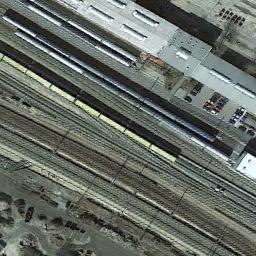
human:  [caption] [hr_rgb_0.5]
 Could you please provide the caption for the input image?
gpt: These railways have some trains on the tracks and a building is on one side of the railways .

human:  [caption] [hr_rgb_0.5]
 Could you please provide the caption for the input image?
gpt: The railway is on the bare land next to some houses .

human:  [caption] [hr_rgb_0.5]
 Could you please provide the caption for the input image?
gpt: There are many buildings of different shapes beside the railway .

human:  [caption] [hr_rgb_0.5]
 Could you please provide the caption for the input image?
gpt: Both sides of the railway are neat trees .

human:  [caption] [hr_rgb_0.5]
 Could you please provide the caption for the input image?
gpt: There are two gray trains and a yellow train on the railway .